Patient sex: M
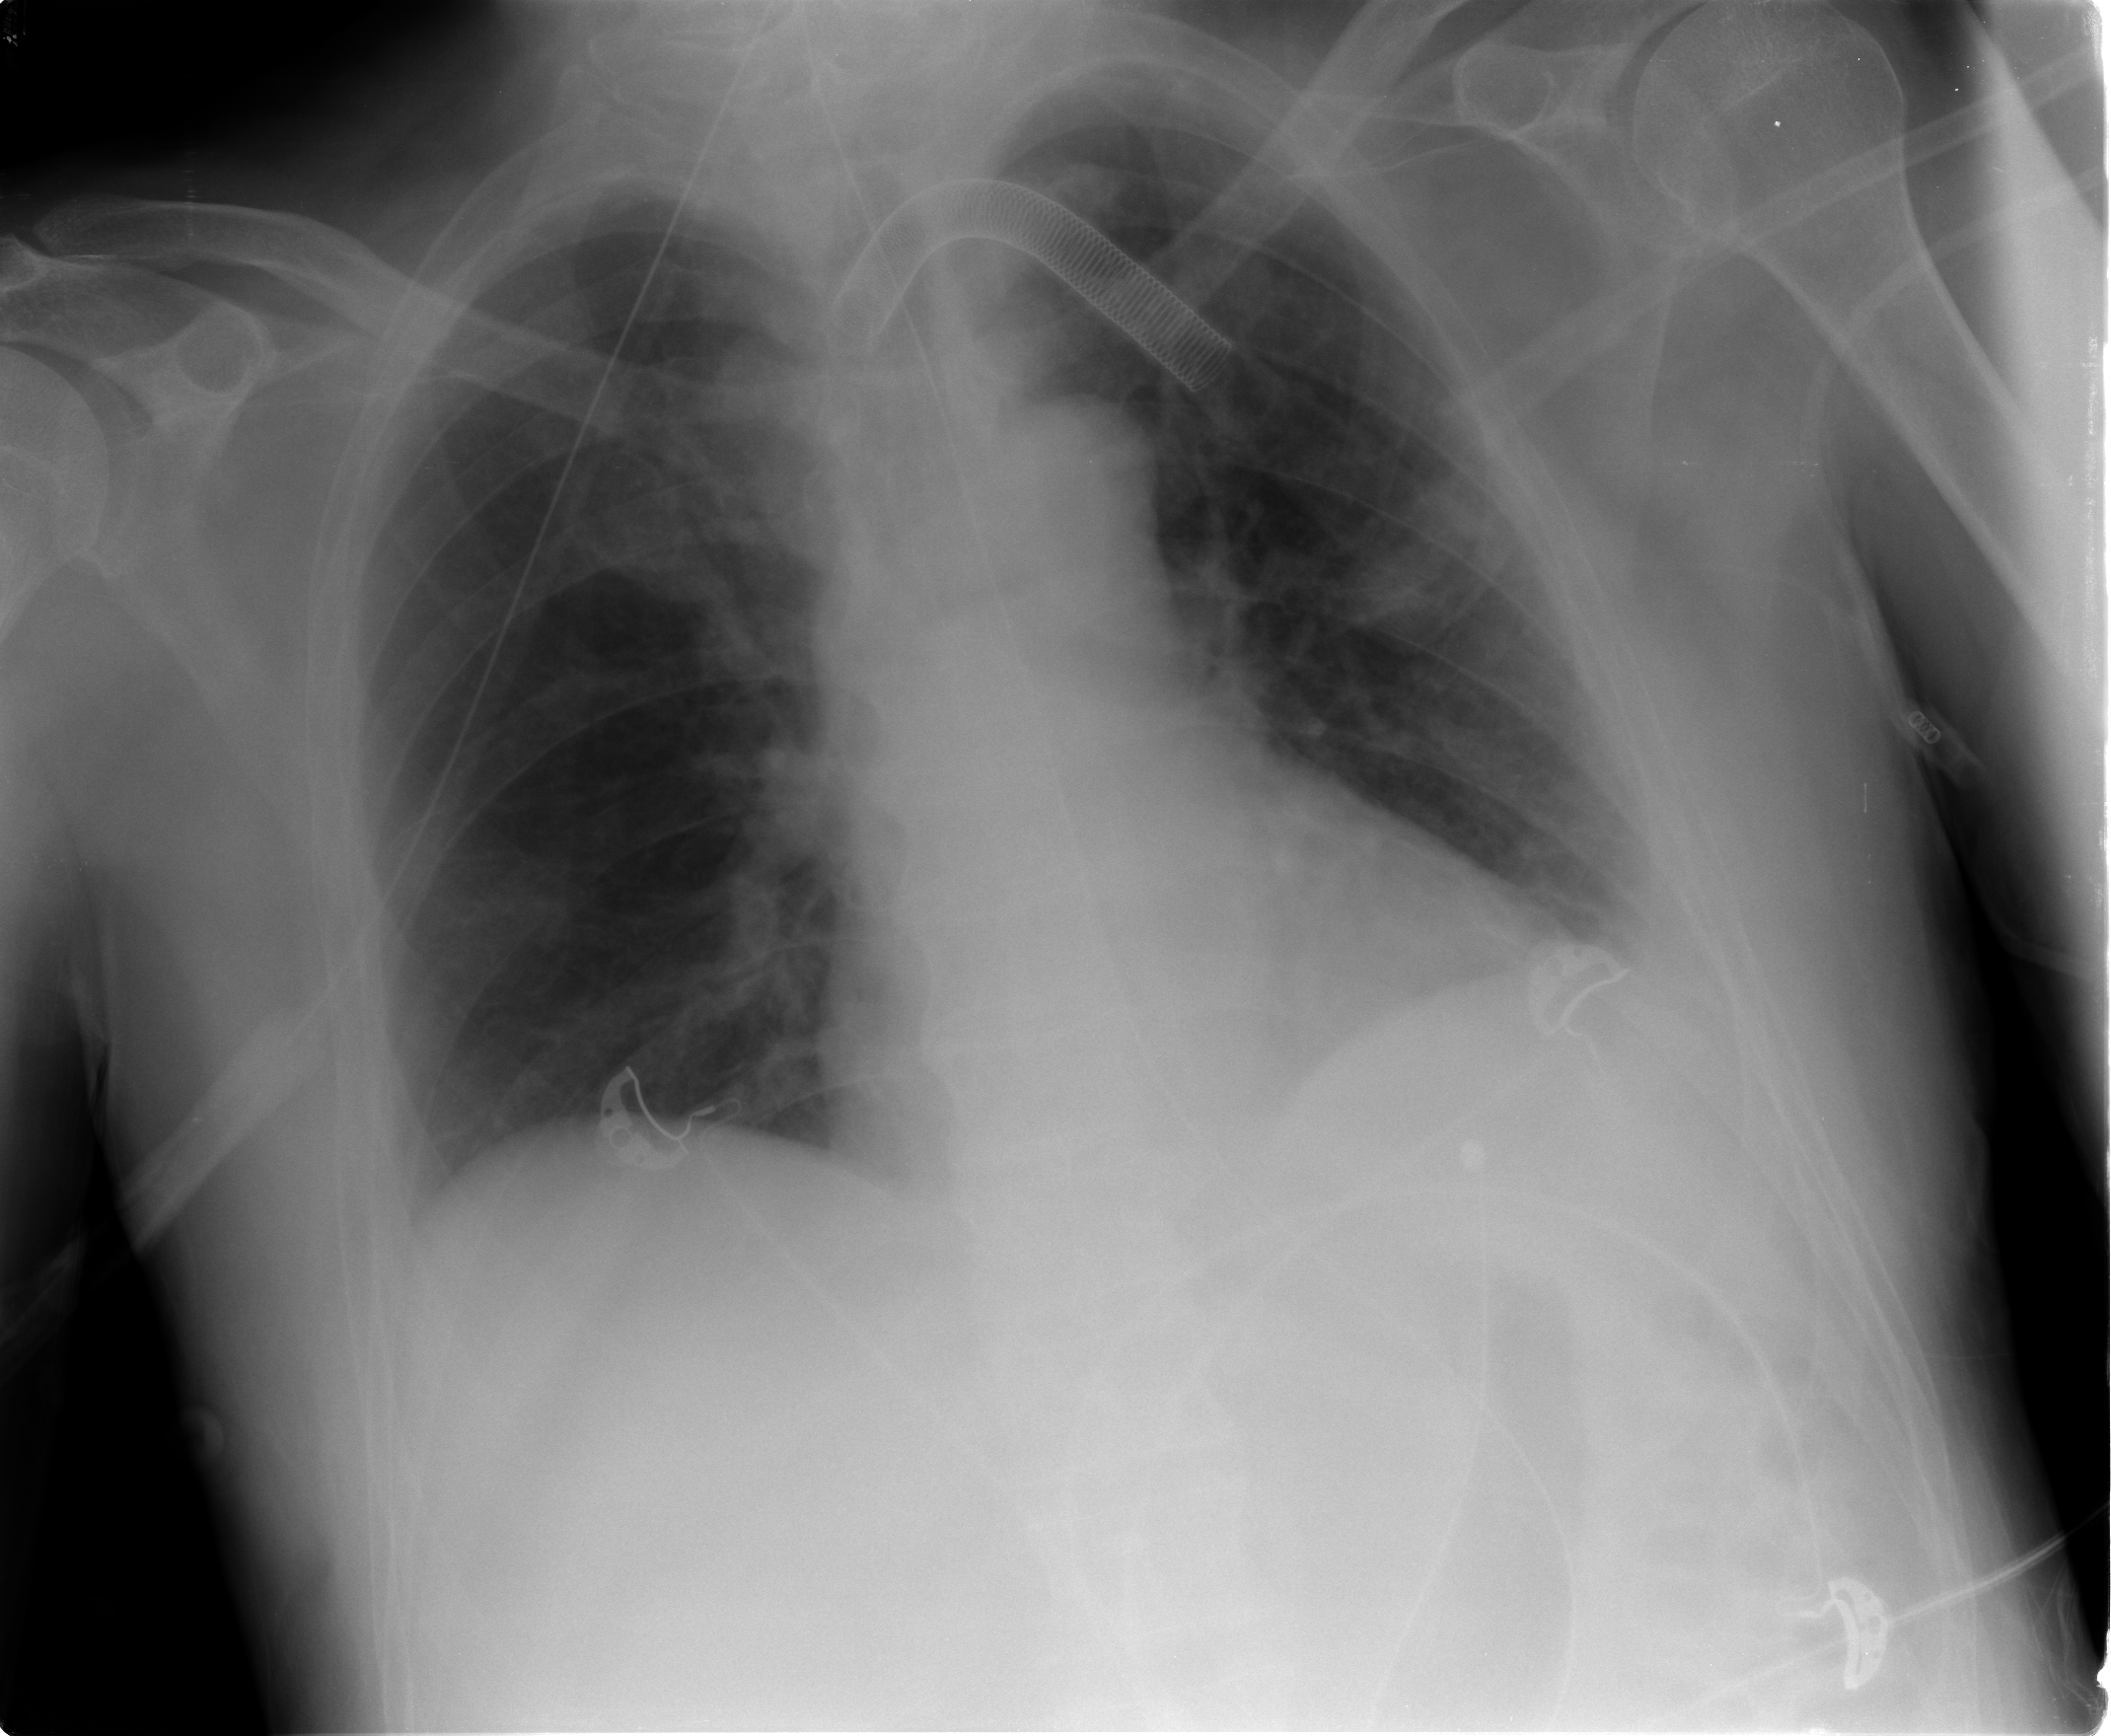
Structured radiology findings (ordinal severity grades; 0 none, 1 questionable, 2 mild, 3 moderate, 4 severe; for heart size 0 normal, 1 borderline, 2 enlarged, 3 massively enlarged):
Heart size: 1
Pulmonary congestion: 0
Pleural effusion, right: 0
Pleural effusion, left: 0
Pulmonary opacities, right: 0
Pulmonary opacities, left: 0
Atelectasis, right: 0
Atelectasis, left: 2